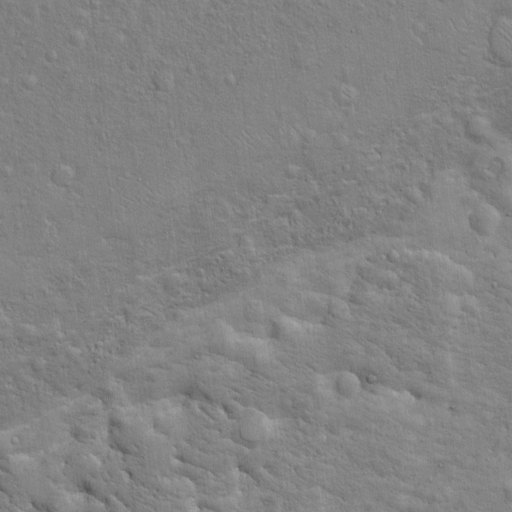
Classes present: Background